Question: I'm working on a drop down menu with margin-top. The problem is, when I go with my mouse from li to drop down, it closes. How can I make it work with margin-top?
<URL>
From my real design:

I've tried this solution: <URL>.
Help please.
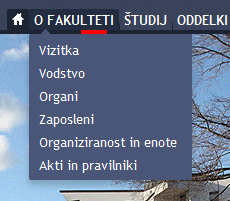
Answer: What if you wrap your sub menu with extra '<div>'? This '<div>' should have 'margin-top: 4px' style instead of the same style you had for nested 'ul':
'''
<li>
<div class="header_meni_crta"></div>
<a class="header_glavni_a">O fakulteti</a>
<div style="margin-top: 4px;">
<ul style="display: none;" class="dropdown_levo" style="margin-top: 0;">
<li><a href="#">Vizitka</a></li>
<li><a href="#">Vodstvo</a></li>
<li><a href="#">Organi</a></li>
<li><a href="#">Zaposleni</a></li>
<li><a href="#">Organiziranost in enote</a></li>
<li><a href="#">Akti in pravilniki</a></li>
</ul>
</div>
</li>
'''
<URL>